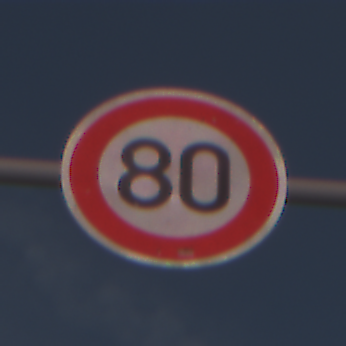
Verkehrszeichen: Geschwindigkeit80
Umgebung: Outdoor, Nature
Tageszeit: Midday
Wetter: PartlyCloudy
Licht: Natural
Jahreszeit: NotSpecified
Kontrast: HighContrast